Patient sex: F
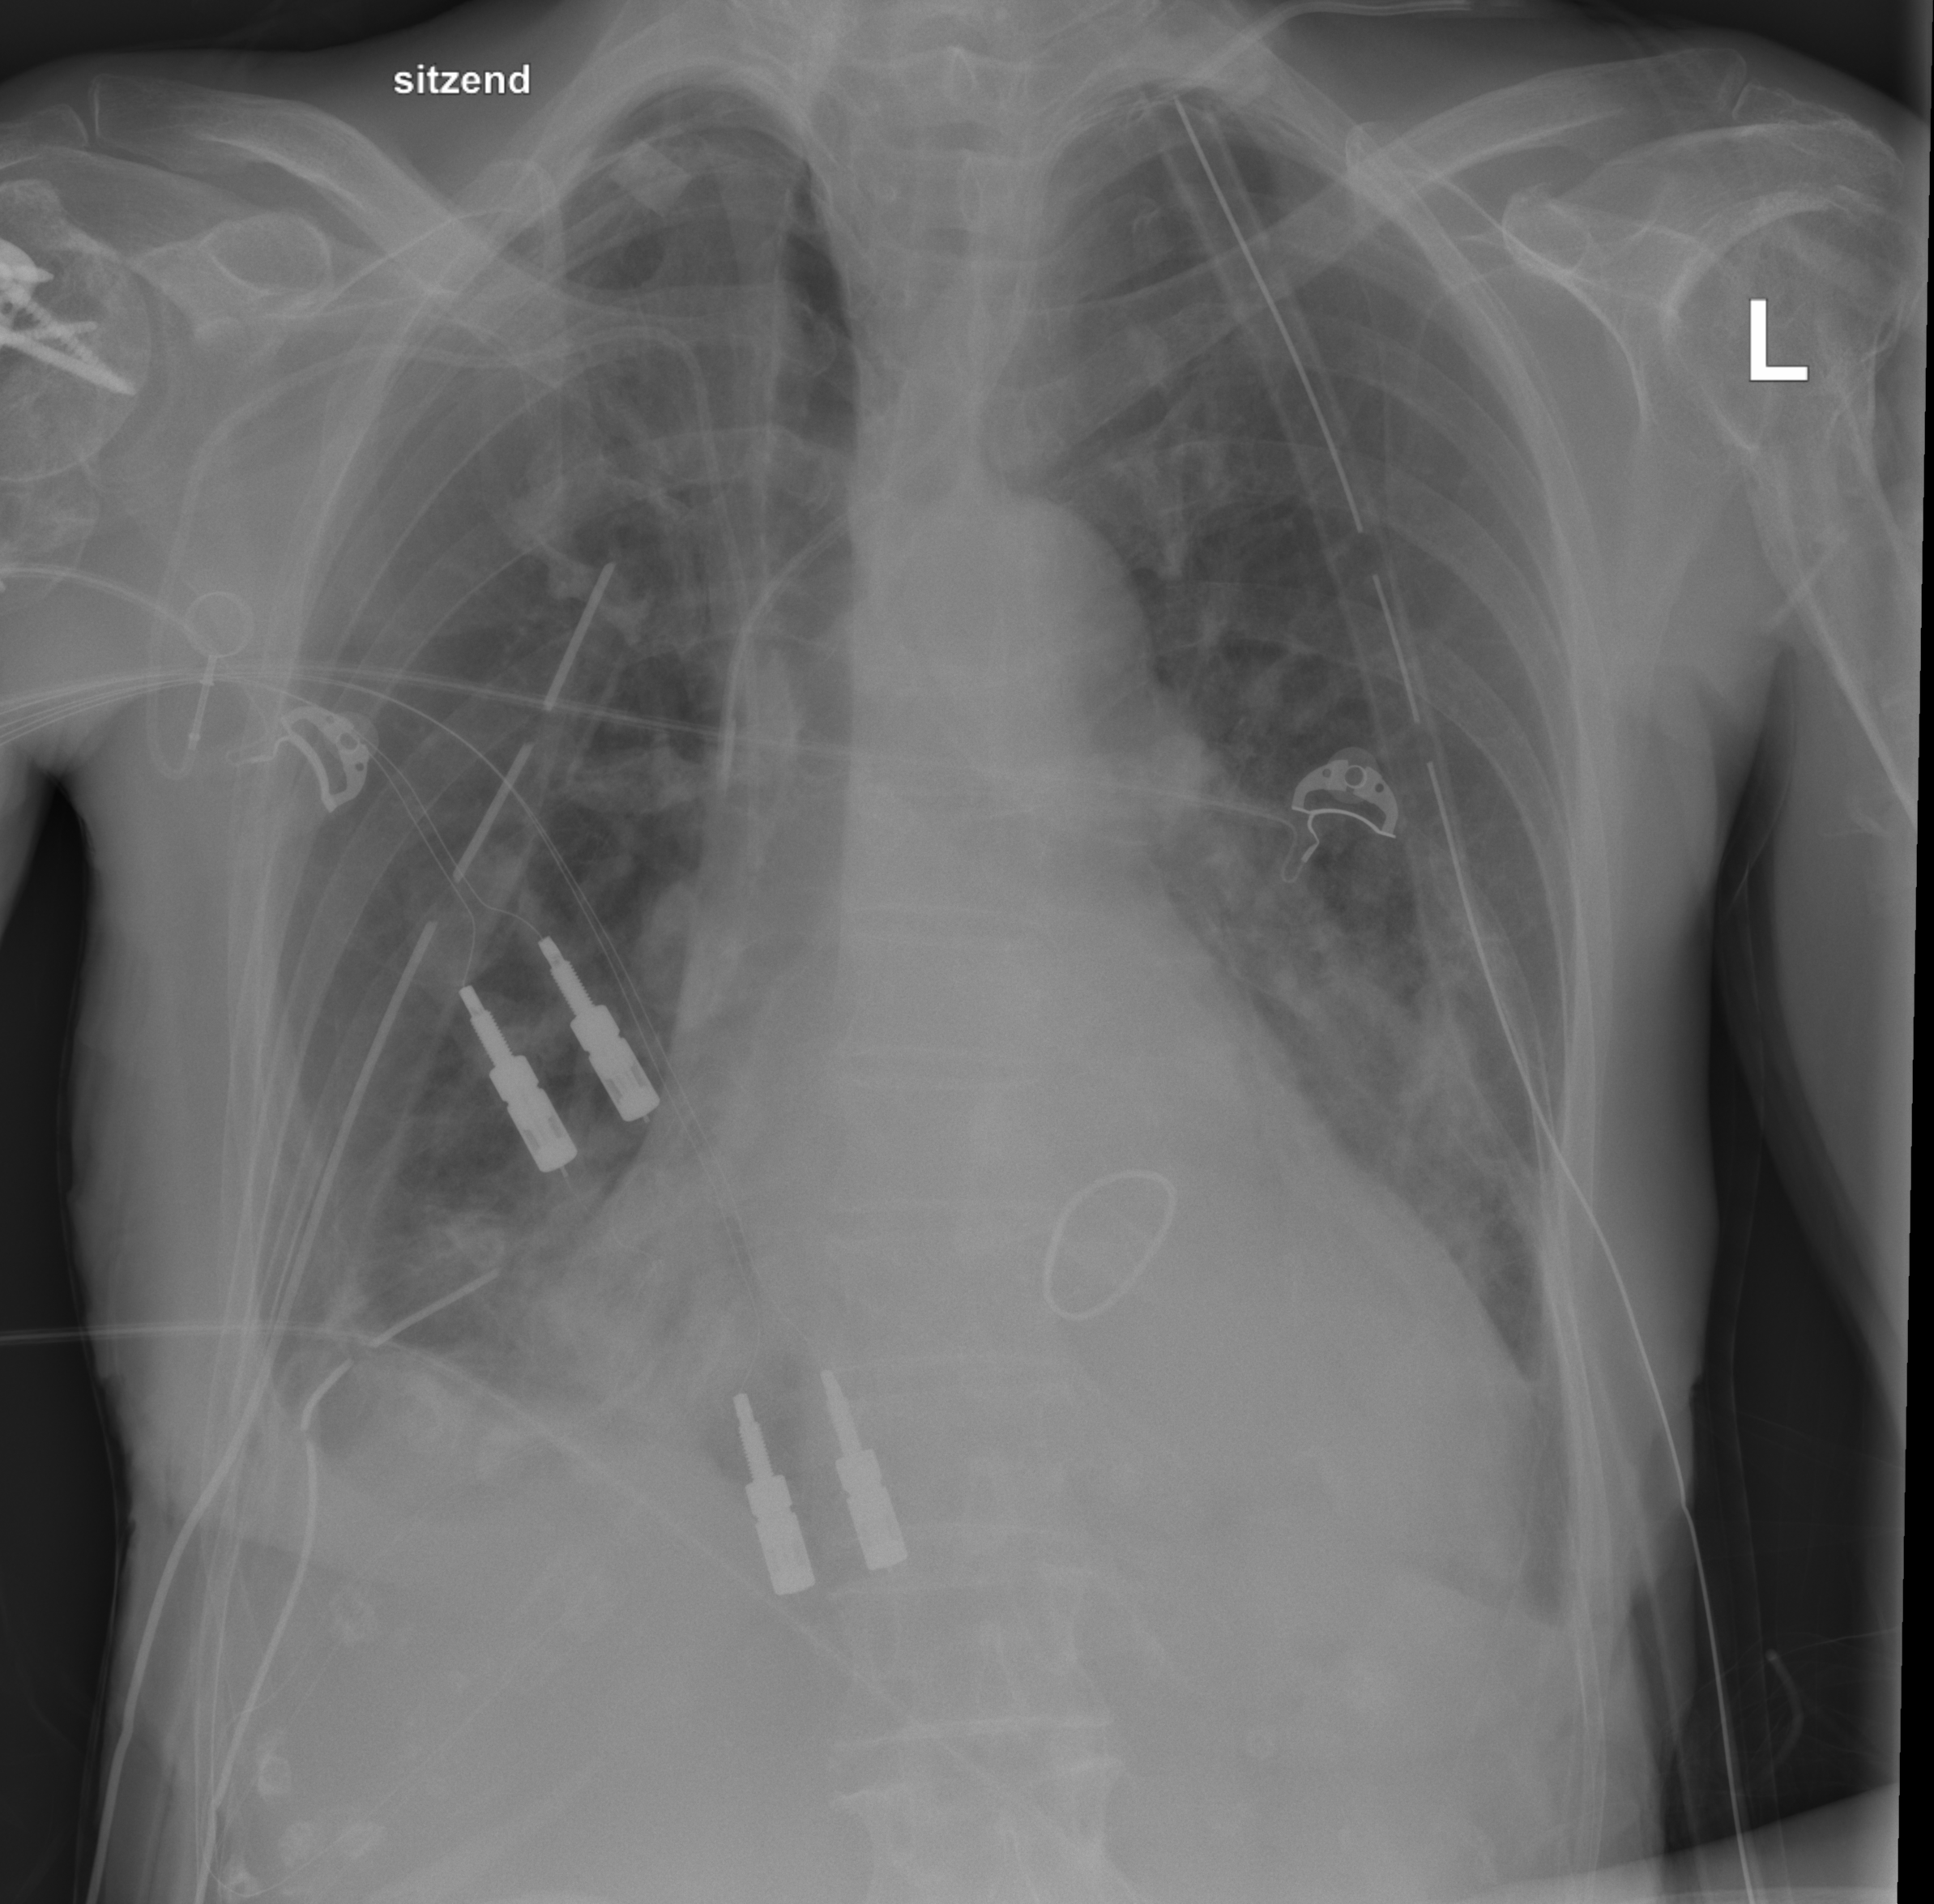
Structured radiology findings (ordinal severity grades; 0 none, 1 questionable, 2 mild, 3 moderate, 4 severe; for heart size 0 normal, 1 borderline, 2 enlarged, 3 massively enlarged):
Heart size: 2
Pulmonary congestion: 0
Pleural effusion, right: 1
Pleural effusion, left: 1
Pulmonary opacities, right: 0
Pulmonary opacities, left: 0
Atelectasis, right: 2
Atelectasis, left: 2